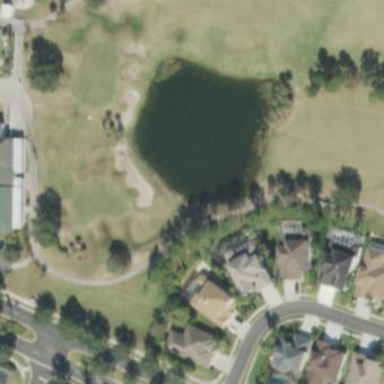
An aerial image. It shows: Water hazard on golf course. The hazard is natural water feature.